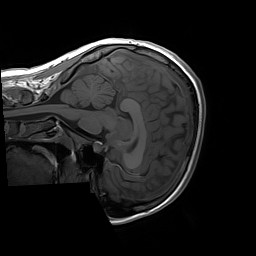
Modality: T1w
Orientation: sagittal